Current action and preconditions to check: trajectory_clear

Your task: For each precondition in the list above, predict whether it will hold at this action.

Consider the current scene as observed from the mobile robot's camera, and analyze the predicted future states of all dynamic agents (e.g., people, animals, vehicles, or any moving entities) within the NEXT SECOND.

IMPORTANT: Only answer "very likely" if you are absolutely certain—based on strong, clear evidence—that a dynamic agent will violate the precondition in the predicted future state. Do NOT answer "very likely" for unlikely, ambiguous, or low-probability risks.

Ask yourself for each precondition: Is there a high probability, with clear and convincing evidence, that the predicted future states of any dynamic agent will interfere with the predicted future state of the currently executing action within the NEXT SECOND, causing that precondition to fail?

Assess the risk level based on these predictions. Use "likely" or "very likely" if motions create a clear risk of interference.

Use "neutral" or "improbable" if agents are nearby but their predicted paths are clearly diverging or non-conflicting.

Failure Risk Categories: "very improbable", "improbable", "neutral", "likely", "very likely"

Answer Format: Output ONLY the probability_of_failure value from these categories: "very improbable", "improbable", "neutral", "likely", "very likely"

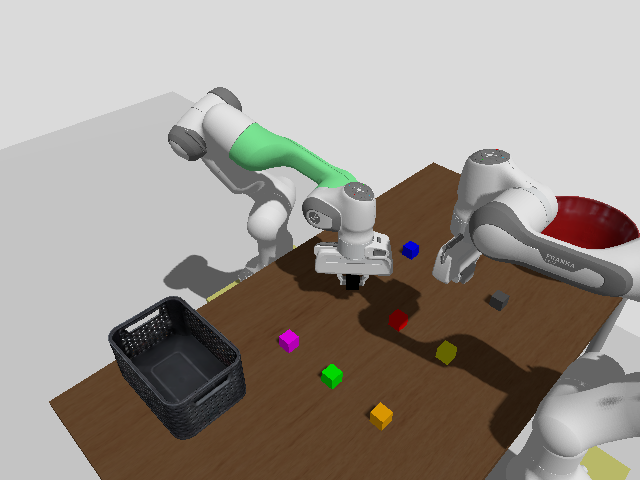

Answer: very improbable